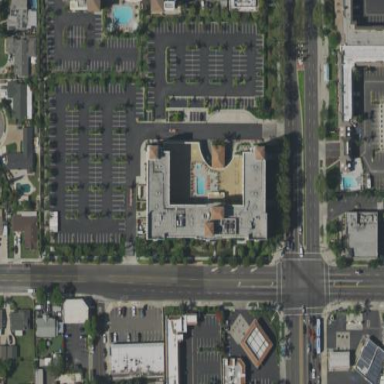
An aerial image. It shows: Hotel building.